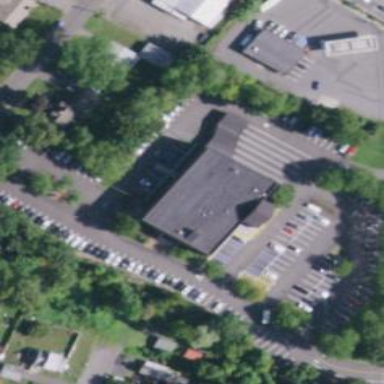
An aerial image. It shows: Bank building.